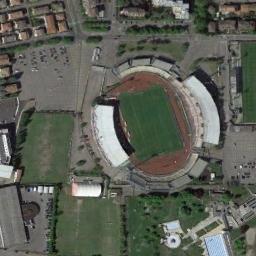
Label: stadium